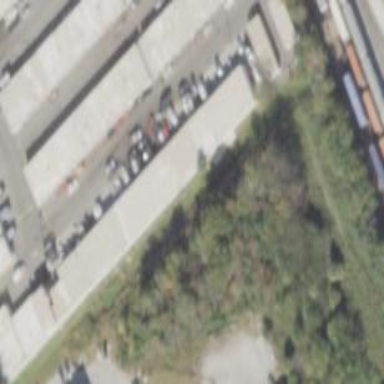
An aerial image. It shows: Group of garages.